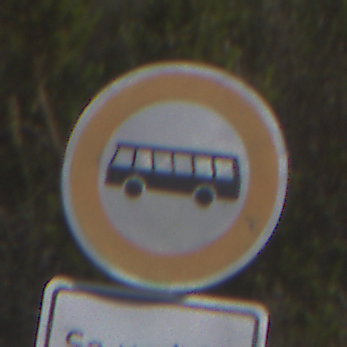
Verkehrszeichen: VerbotKraftomnibusse
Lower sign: ZeitangabenMitBeschraenkungAufWochentage8
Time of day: MorningAfternoon
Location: Outdoor (RoadRail)
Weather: PartlyCloudy
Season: NotSpecified
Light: Natural